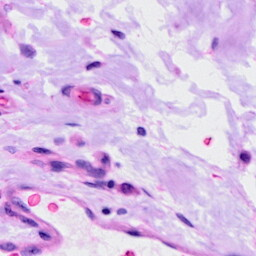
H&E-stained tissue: Ovarian